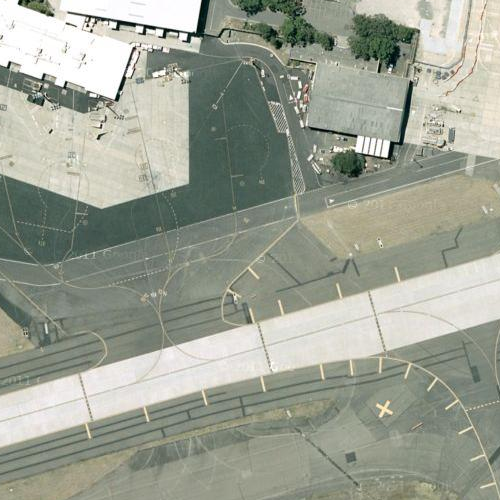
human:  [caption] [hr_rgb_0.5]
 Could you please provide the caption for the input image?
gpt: Some curving runways with many marking lines on while a lawn beside .

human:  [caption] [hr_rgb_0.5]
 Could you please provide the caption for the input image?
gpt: Some runways with some marking lines on while a lawn beside .

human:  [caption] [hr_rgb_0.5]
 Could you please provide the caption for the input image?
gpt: There are some marking lines in the runways while a lawn beside .

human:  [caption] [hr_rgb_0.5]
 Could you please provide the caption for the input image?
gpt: There are some curved runways with many marking lines on while a lawn beside .

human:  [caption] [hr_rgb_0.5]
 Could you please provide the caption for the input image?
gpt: Some marking lines are in the runways while lawns beside .